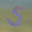
Label: 5